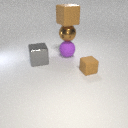
small brown rubber cube in front of large gray metal cube